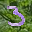
Label: 3